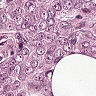
Metastatic tissue present: yes